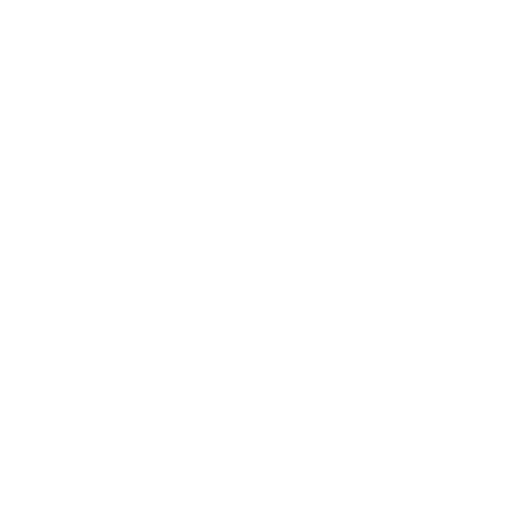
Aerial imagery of ridge(s) in Nevada named Creosote Ridge containing only shrub